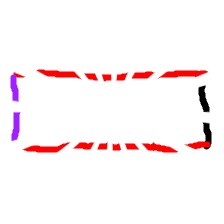
Shape: rectangle